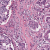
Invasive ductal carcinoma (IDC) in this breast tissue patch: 1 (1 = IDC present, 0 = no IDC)